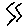
Label: zigzag